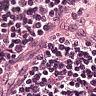
Metastatic tissue present: no